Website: bh-photo
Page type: billing-address
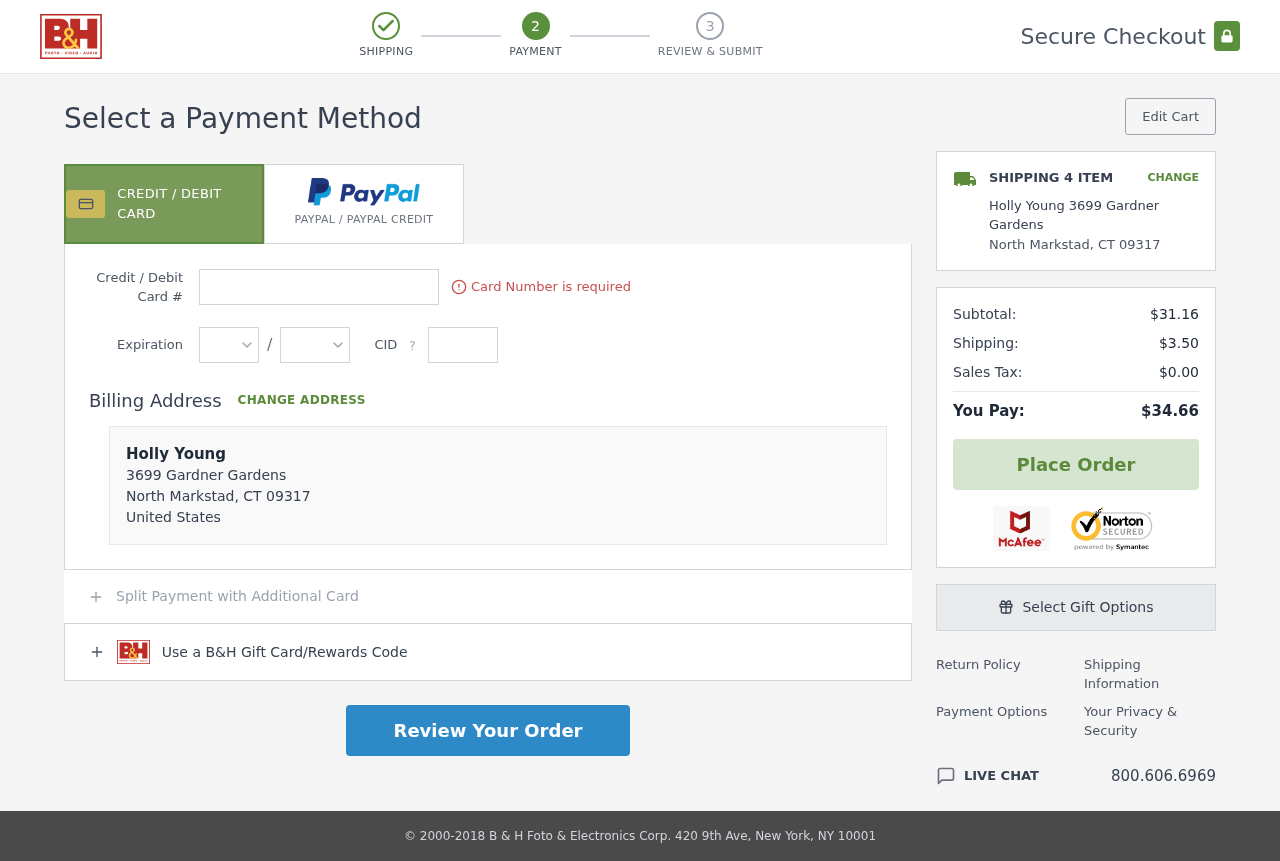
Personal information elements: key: PII_CARD_CVV
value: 812
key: PII_CARD_EXPIRY_MONTH
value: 11
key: PII_CARD_EXPIRY_YEAR
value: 27
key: PII_CARD_NUMBER
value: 2285 6776 0178 2433
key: PII_CITY
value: North Markstad
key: PII_COUNTRY
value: United States
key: PII_FULLNAME
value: Holly Young
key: PII_FULLNAME2
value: Holly Young
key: PII_POSTCODE
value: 09317
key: PII_STATE_ABBR
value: CT
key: PII_STREET
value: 3699 Gardner Gardens
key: PII_POSTCODE_FULL
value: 09317
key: PII_POSTCODE_NUMERIC
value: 9317
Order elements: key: ORDER_NUM_ITEMS
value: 4
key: ORDER_SUBTOTAL
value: $31.16
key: ORDER_SHIPPING_COST
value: $3.50
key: ORDER_TAX
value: $0.00
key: ORDER_TOTAL
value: $34.66